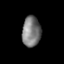
Tissue: lung
Cell type: Epithelial cells
Senescence score: 0.2239
Nuclear area (px): 554
Mean DAPI intensity: 122.274